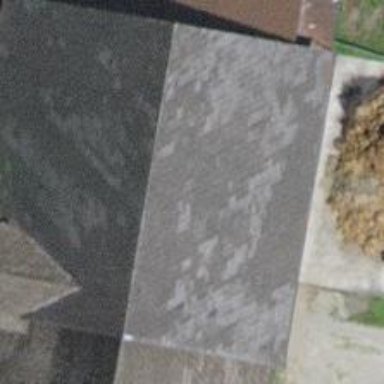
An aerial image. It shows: Barn.